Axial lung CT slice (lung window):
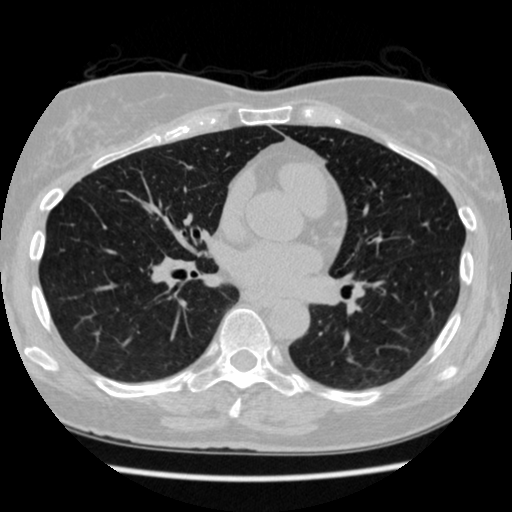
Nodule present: no